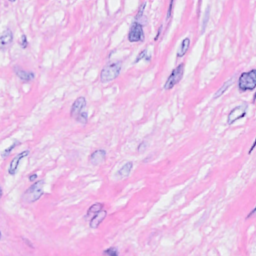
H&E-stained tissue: Breast